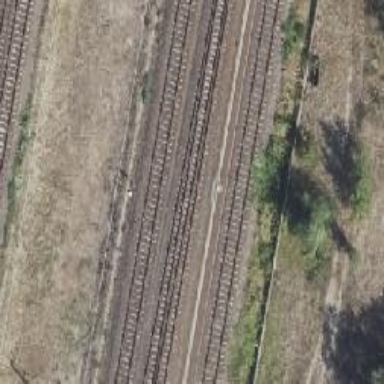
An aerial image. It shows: Railway signal.